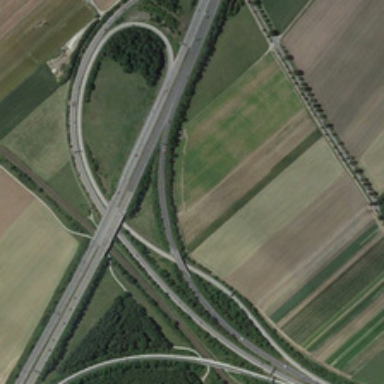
Many green trees and several pieces of green farmlands are near a viaduct .